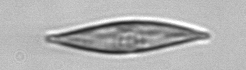
Label: Pleurosigma